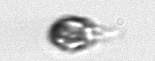
Label: Balanion